Interaction volume radius: 5 \u00c5
Interaction volume height: 20 \u00c5
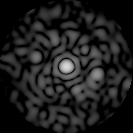
Disorder parameter: 0.8415